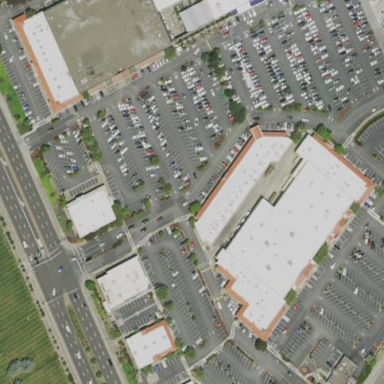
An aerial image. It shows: Retail area.